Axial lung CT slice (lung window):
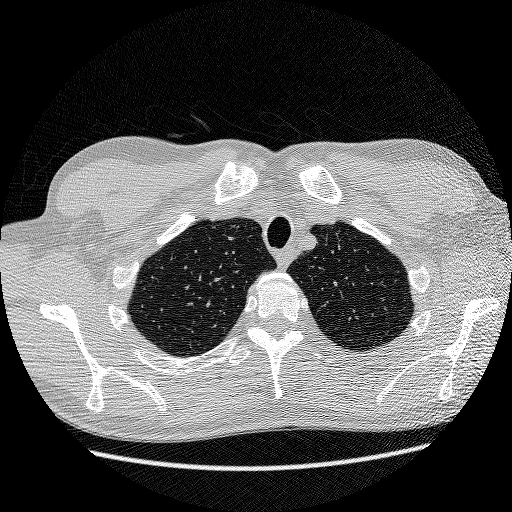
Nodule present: no